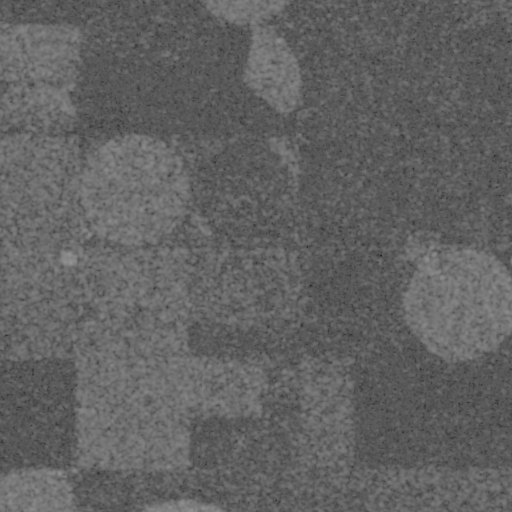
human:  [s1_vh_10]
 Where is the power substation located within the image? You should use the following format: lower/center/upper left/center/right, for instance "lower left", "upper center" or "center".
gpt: The power substation is located in the center left of the image.
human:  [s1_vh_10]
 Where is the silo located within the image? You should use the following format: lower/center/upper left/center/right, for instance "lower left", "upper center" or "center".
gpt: The silo is located in the center right of the image.
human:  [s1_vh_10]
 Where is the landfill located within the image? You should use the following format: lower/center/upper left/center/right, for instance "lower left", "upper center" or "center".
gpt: There is no landfill in the image.

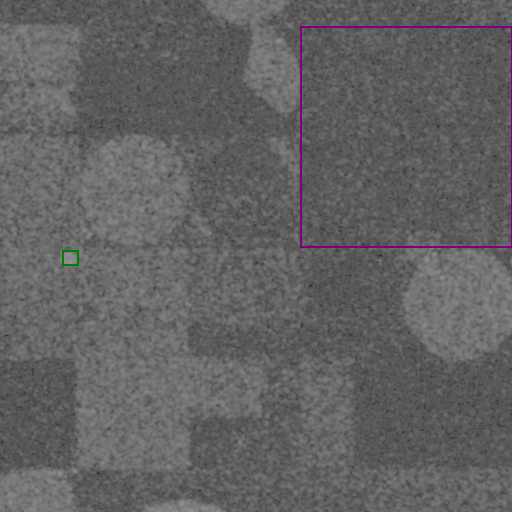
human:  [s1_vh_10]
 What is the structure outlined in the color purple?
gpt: The structure outlined in purple is a crop field.
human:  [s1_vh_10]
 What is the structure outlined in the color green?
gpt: The structure outlined in green is a power substation.
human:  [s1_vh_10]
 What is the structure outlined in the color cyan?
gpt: There is no cyan outline.